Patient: sex F, age 51
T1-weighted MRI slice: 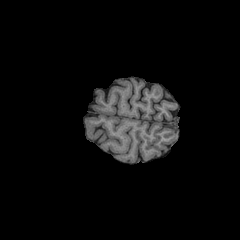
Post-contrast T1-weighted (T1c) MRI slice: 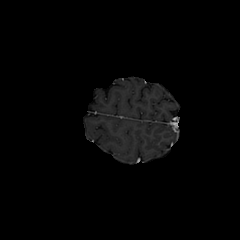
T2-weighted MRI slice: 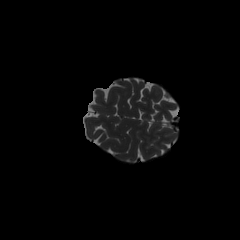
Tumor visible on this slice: no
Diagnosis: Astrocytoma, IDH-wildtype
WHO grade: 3